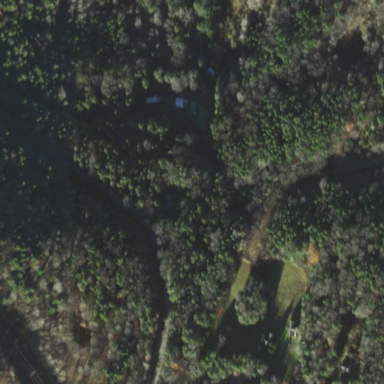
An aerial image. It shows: Evergreen woodland with needle-leaved trees.